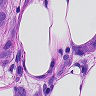
Metastatic tissue present: yes